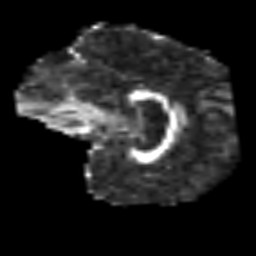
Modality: FA
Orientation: sagittal
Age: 62
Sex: female
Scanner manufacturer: siemens
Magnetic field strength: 3 T
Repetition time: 3.2 s
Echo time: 0.081 s